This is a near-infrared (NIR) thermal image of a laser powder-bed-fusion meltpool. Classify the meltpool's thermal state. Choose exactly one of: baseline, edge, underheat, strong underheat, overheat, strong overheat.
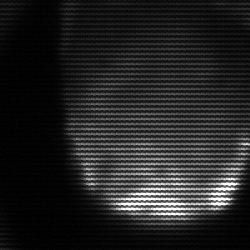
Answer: edge